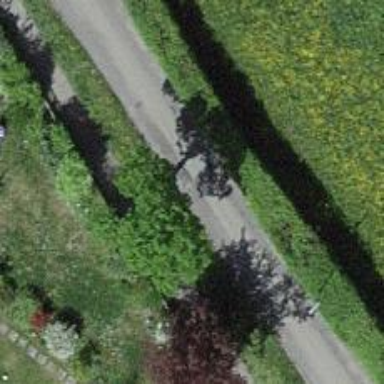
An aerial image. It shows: Avenue lined with broadleaved trees.